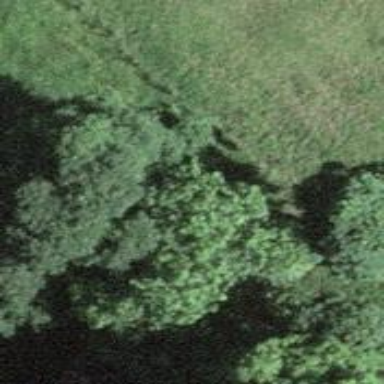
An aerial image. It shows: Single tag "natural: tree."